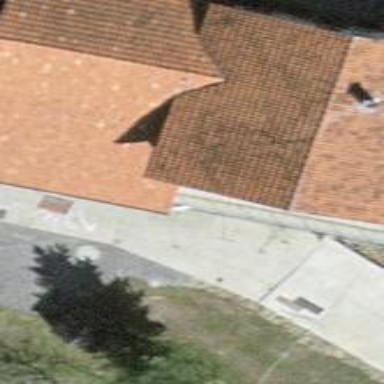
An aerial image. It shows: Simple house.